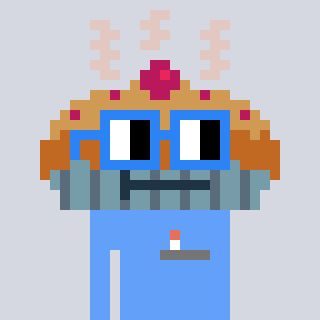
a pixel art character with square blue glasses, a pie-shaped head and a blue-colored body on a cool background